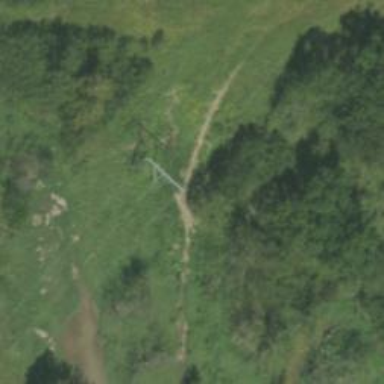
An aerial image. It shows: Power tower.